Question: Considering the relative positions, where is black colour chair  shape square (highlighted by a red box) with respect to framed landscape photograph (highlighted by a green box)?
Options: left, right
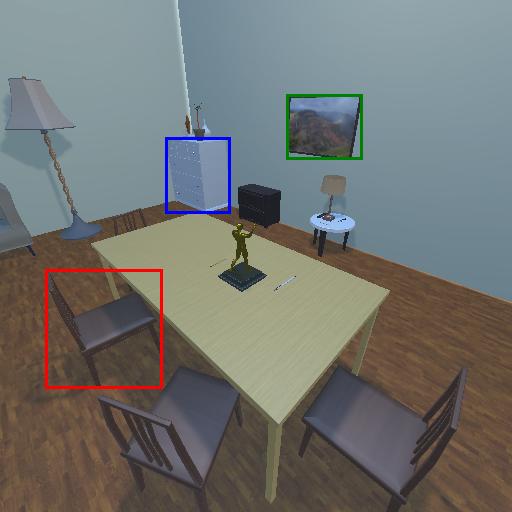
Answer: left